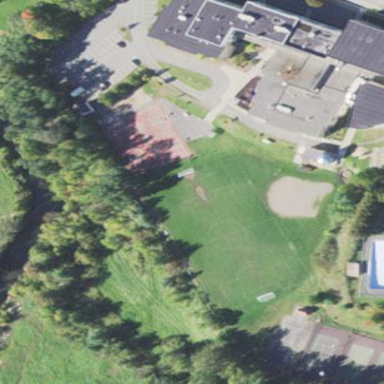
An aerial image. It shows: Soccer pitch for outdoor sports and leisure activities.